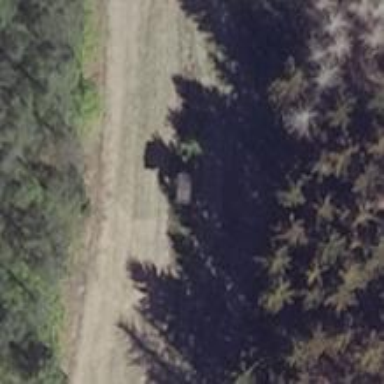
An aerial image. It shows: Hunting stand.